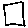
Label: square